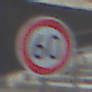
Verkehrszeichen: Geschwindigkeit60
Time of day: MorningAfternoon
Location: Outdoor (Urban)
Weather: PartlyCloudy
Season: NotSpecified
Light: Natural